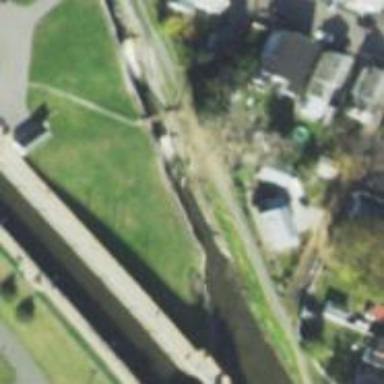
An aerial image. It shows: Canal.